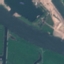
Label: River